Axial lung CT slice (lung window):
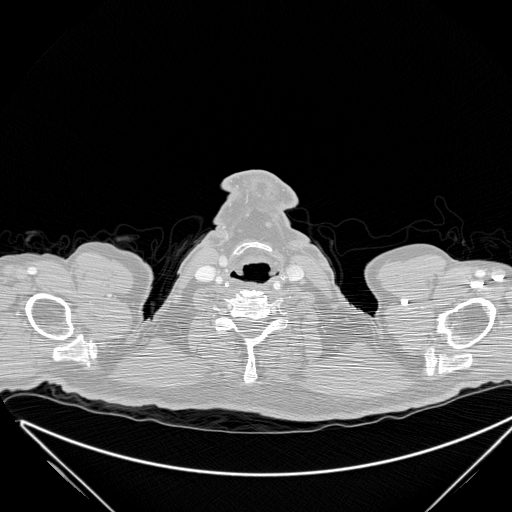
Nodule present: no